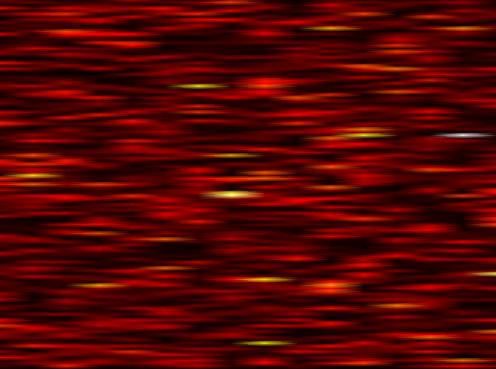
Label: FBMC